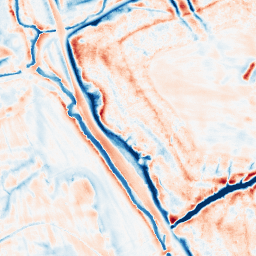
Category: edge_preserving
Decomposition family: bilateral
Decomposition parameters: d: 21
sigma_color: 100
sigma_space: 75
Upsampling method: quartic
Upsampling parameters: scale: 4
Upsampling scale: 4